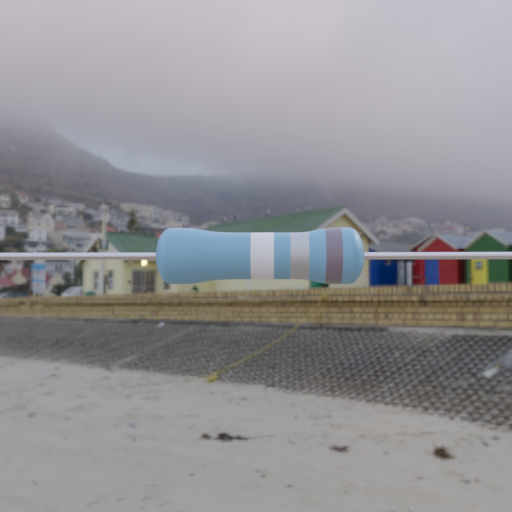
Resistor colour bands (in order): white, silver, gray